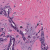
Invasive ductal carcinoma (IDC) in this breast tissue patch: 1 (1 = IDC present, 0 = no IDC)